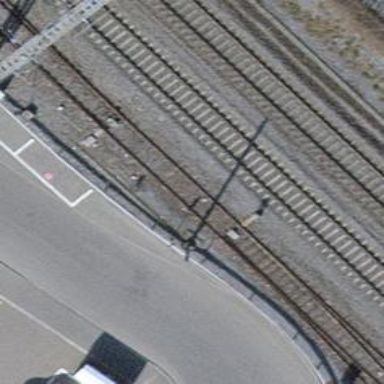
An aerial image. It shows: Railway switch.